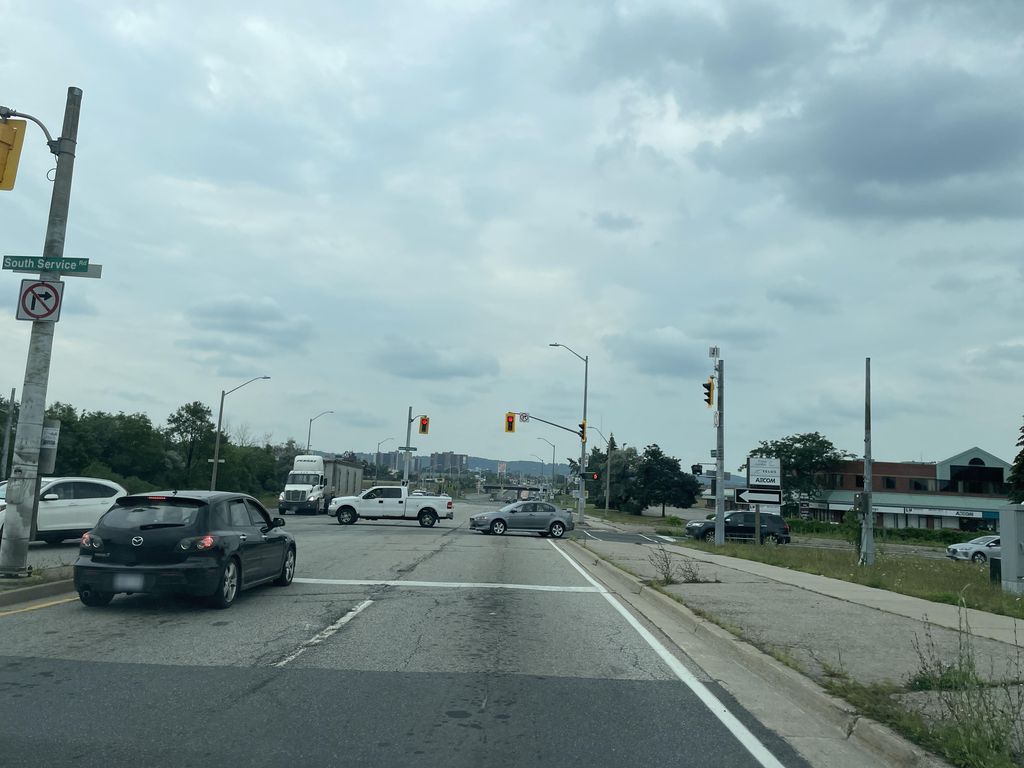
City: hamilton